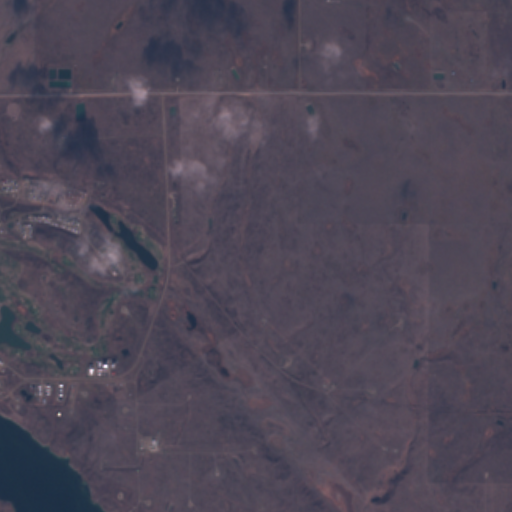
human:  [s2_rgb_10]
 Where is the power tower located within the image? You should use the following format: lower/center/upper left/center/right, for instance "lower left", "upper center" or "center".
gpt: The power tower is located in the right of the image.
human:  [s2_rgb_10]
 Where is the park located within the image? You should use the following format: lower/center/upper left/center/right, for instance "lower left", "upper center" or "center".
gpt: There is no park in the image.